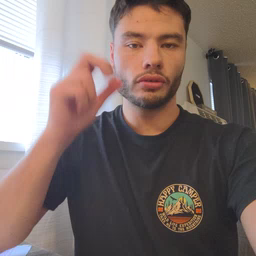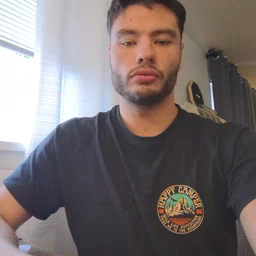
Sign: milk